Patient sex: M
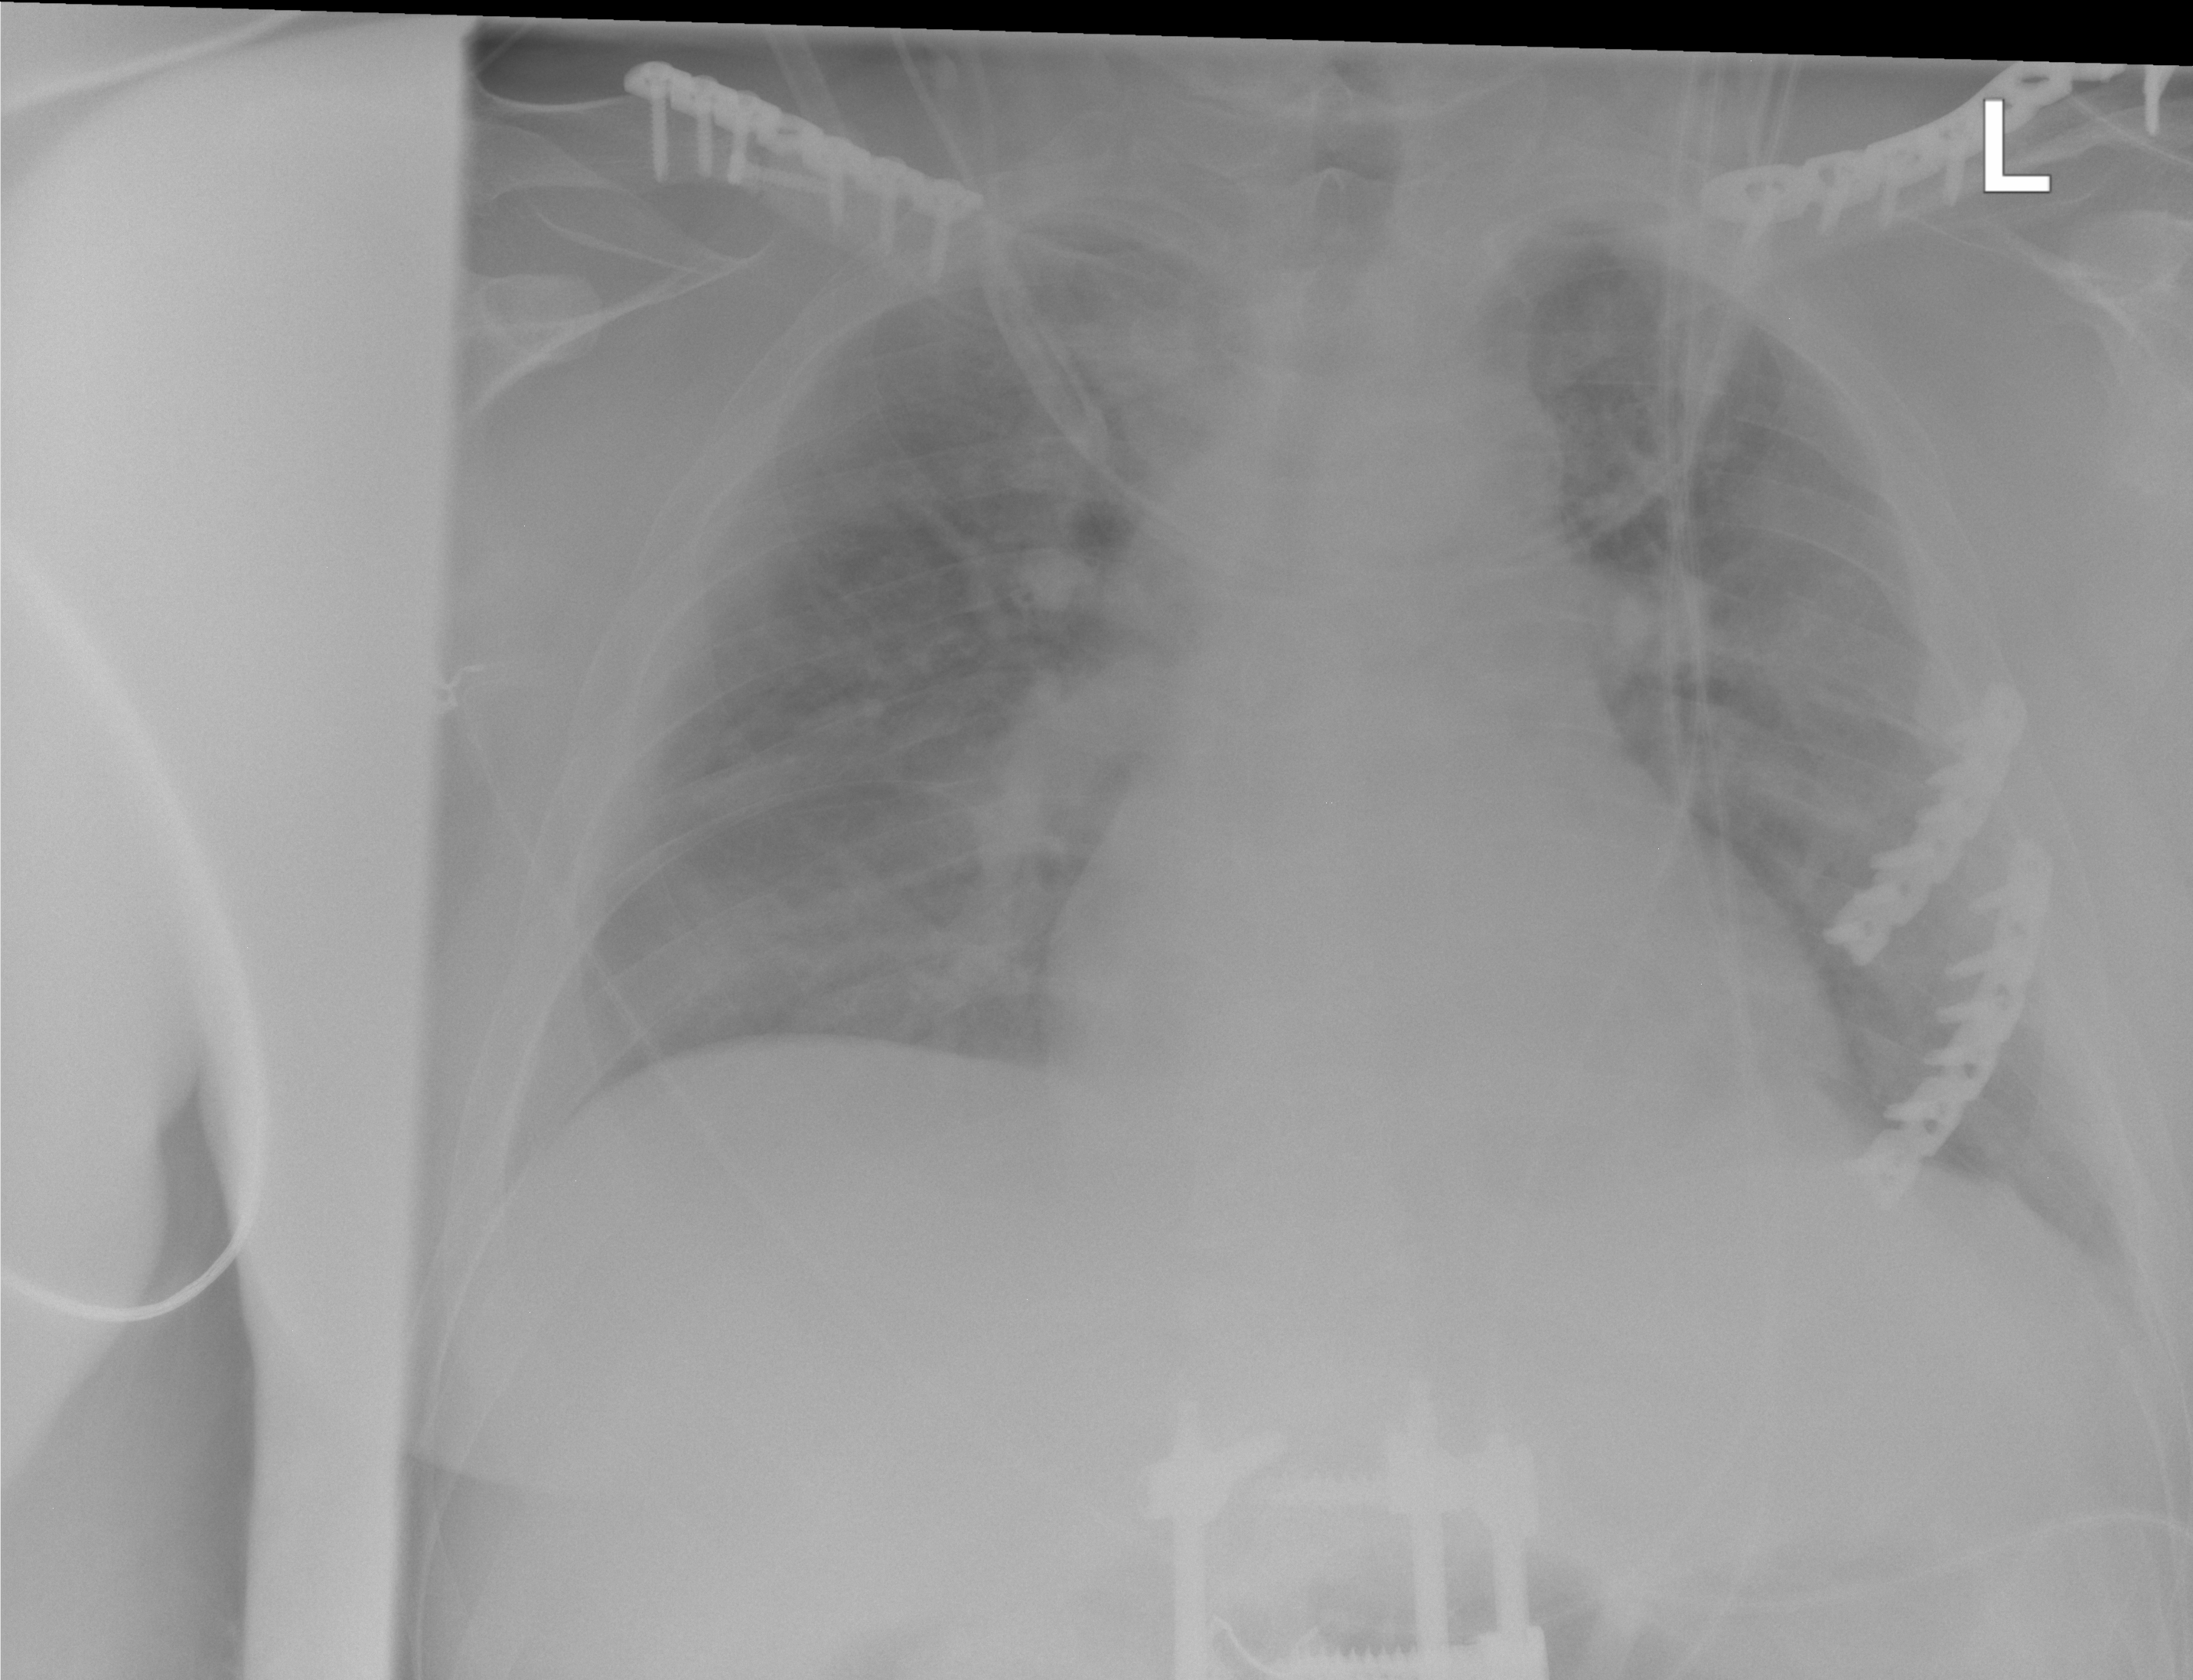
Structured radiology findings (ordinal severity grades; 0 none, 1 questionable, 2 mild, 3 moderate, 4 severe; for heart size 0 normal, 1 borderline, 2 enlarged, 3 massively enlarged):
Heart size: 0
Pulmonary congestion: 0
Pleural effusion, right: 0
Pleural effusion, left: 0
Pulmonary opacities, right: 0
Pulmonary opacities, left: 1
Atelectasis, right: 1
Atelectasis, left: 1